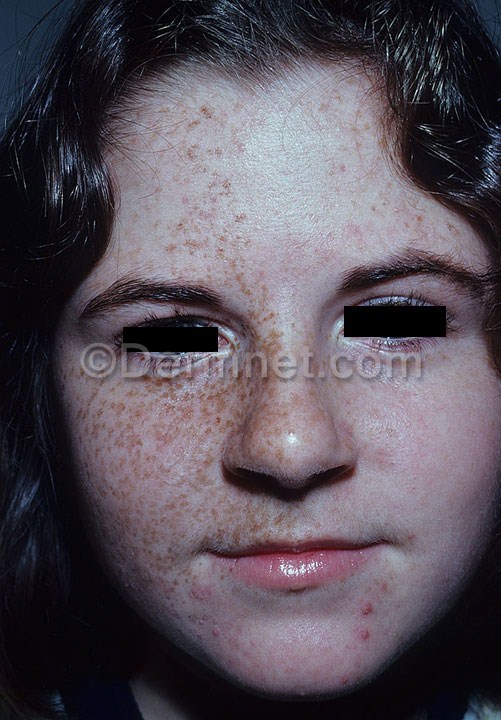
Disease: Light Diseases and Disorders of Pigmentation